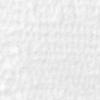
Label: no_change